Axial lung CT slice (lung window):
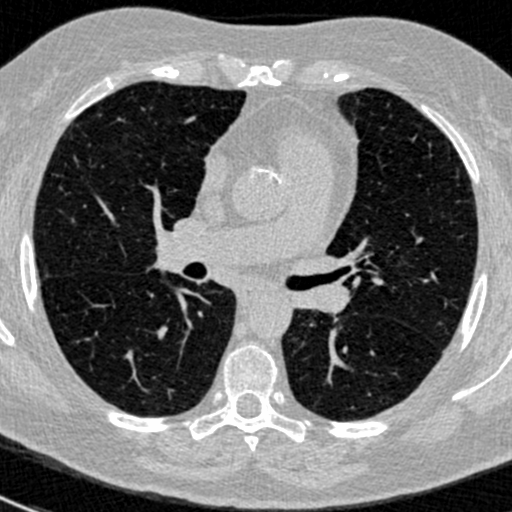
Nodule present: no